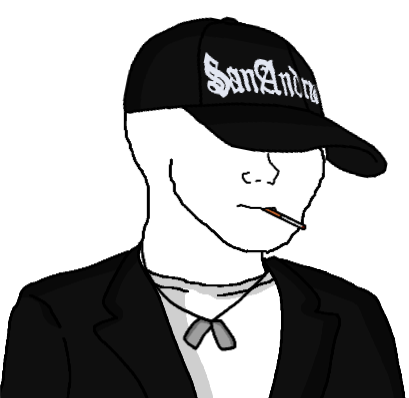
Label: 5_Doomer